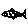
Label: fish